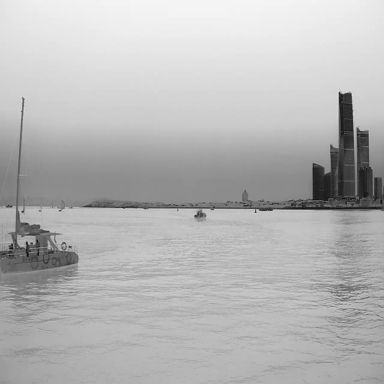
There is a container_ship in the infrared image.